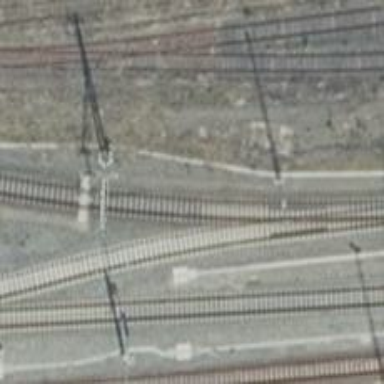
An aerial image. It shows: Abandoned railway.